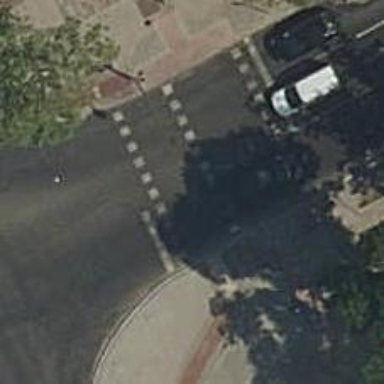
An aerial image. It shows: Zebra crossing with traffic signals.